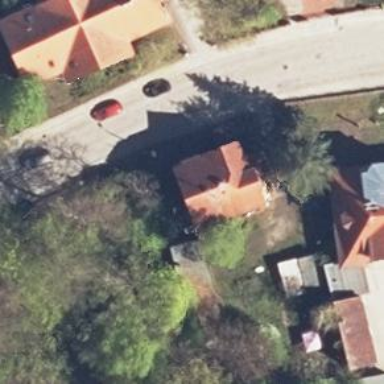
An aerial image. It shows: Detached building with gambrel roof.